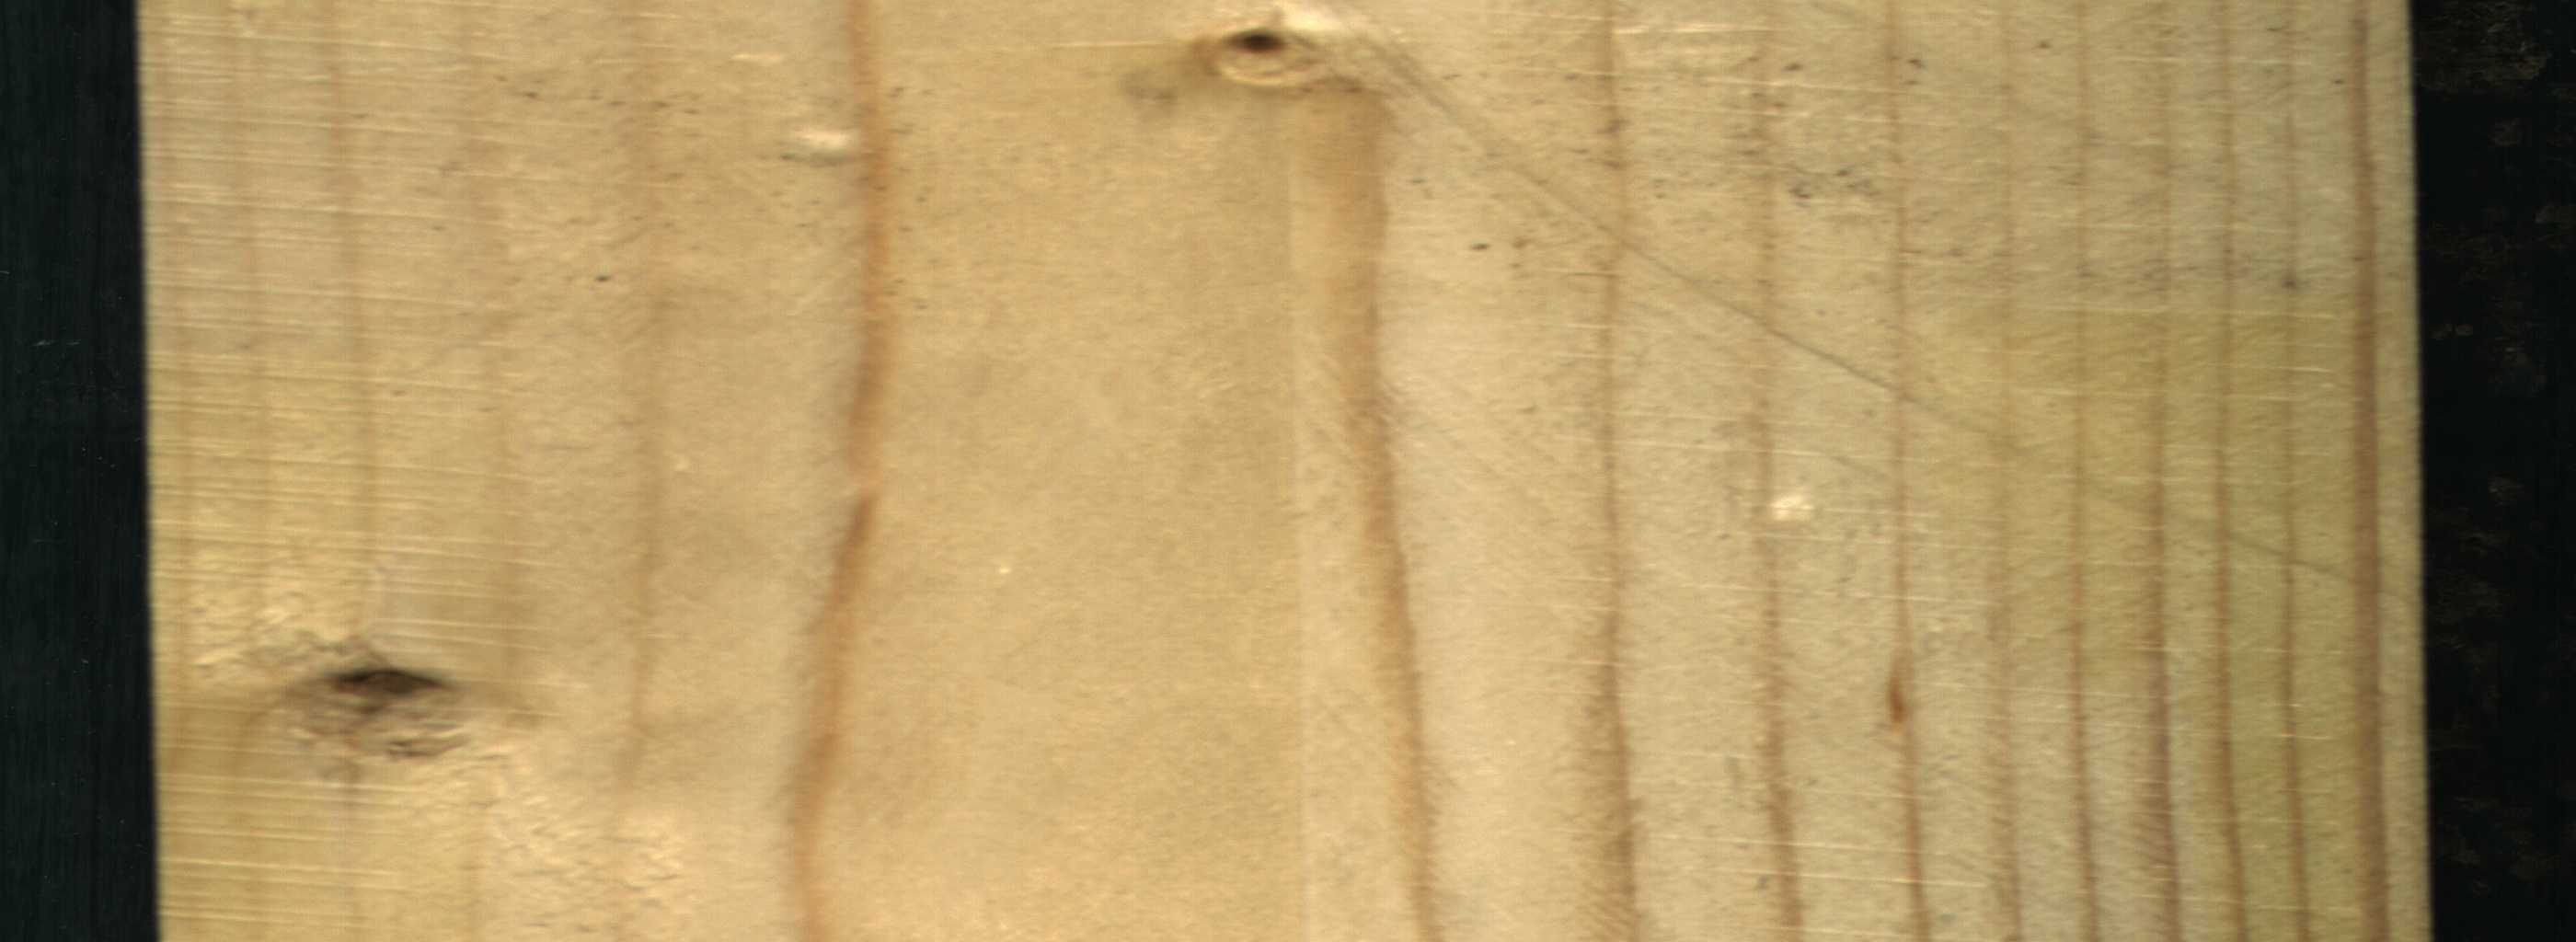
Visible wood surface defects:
Dead_Knot
Live_Knot